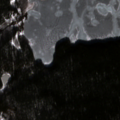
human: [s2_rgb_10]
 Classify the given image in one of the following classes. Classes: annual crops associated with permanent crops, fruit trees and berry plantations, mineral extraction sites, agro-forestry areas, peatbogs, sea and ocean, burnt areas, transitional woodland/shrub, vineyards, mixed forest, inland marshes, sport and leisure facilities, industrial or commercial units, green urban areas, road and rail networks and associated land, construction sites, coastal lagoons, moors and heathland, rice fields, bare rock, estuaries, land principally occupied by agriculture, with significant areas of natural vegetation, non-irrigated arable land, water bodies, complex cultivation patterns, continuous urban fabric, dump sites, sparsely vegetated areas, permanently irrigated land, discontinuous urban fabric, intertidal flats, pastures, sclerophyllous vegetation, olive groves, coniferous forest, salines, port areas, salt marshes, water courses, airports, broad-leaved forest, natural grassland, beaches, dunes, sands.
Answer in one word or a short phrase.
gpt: coniferous forest, mixed forest, transitional woodland/shrub, water bodies